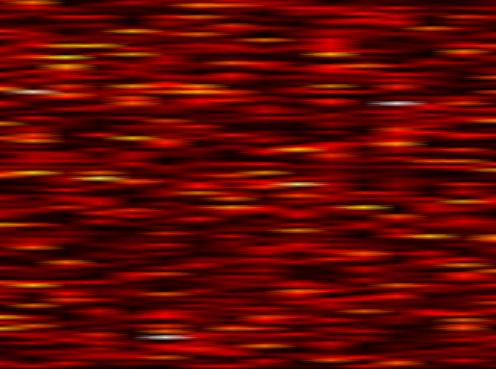
Label: FOFDM